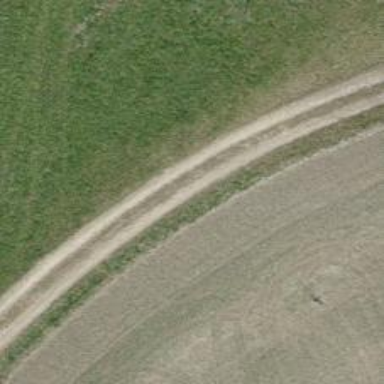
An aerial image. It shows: Track with grade2 tracktype.